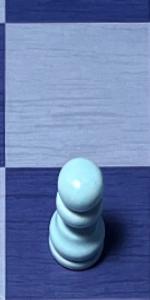
Label: Pawn_White